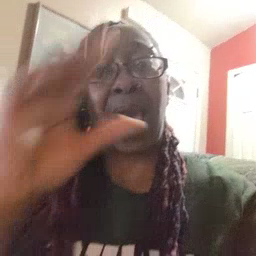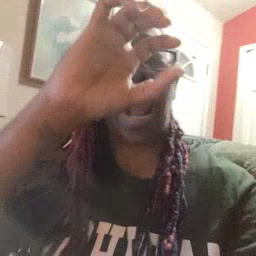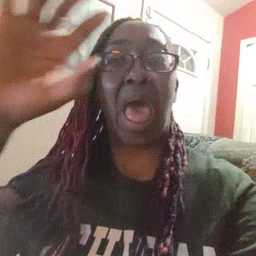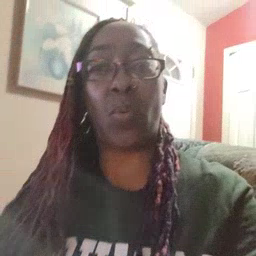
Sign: cloud